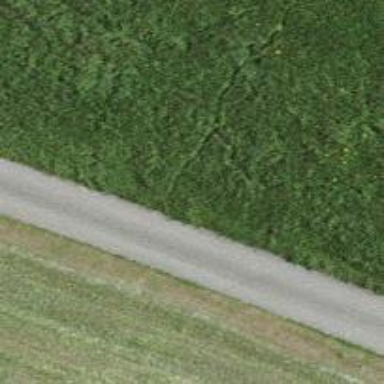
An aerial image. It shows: Unclassified road with asphalt surface.